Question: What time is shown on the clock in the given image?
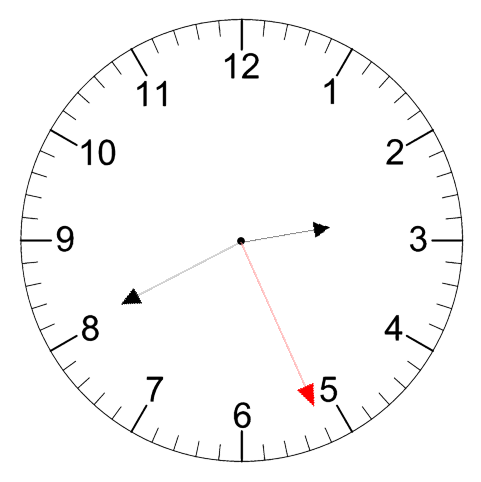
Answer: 02:40:26